Aerial crown-view tile of a tropical tree (Barro Colorado Island, Panama), acquired 20241112:
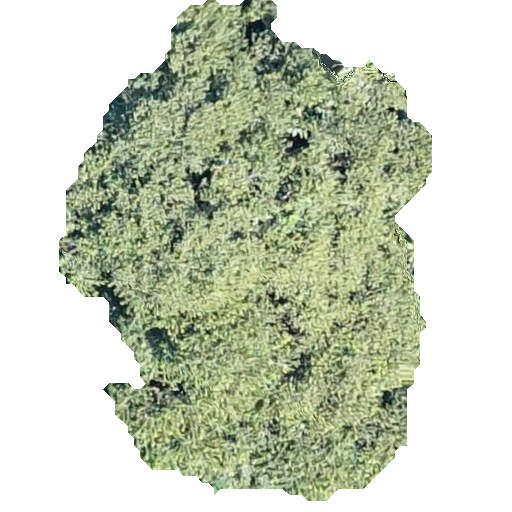
Species: Luehea seemannii
GBIF accepted scientific name: Luehea seemannii
Crown area: 209.477 m²